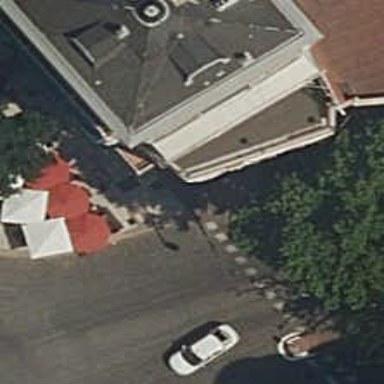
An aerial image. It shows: Restaurant.